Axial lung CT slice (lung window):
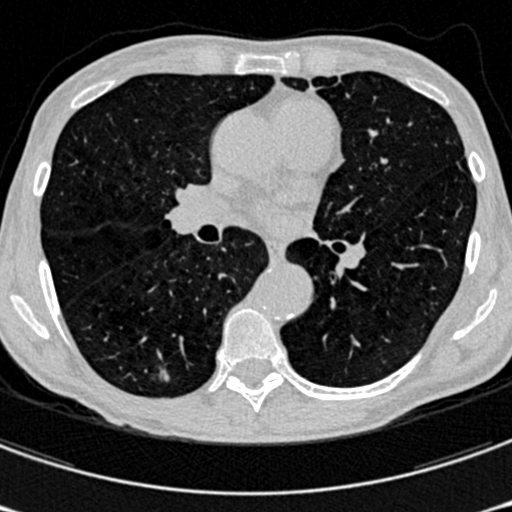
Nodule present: no